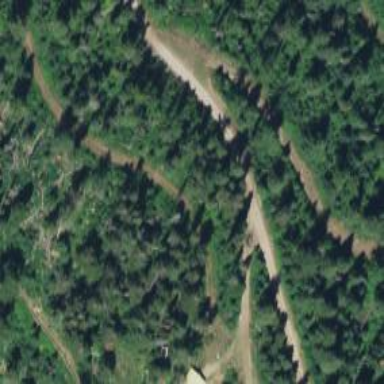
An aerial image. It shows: Service road for nordic skiing. The ski track is groomed for classic and skating styles.